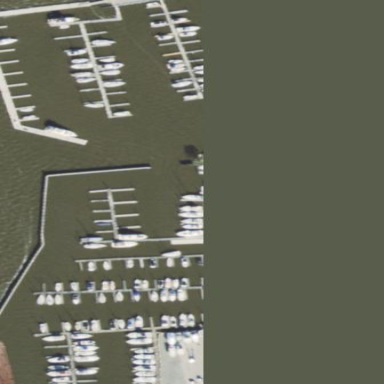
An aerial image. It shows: Marina on leisure land.